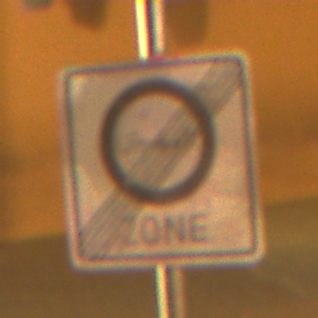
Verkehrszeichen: EndeUmweltzone
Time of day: Night
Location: Outdoor (Urban)
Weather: Clear
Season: NotSpecified
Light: Artificial